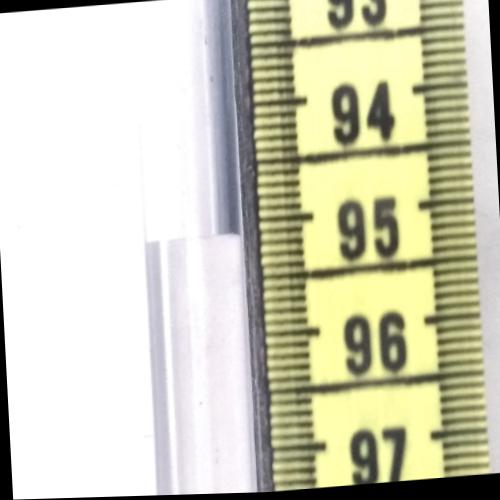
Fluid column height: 95.1 cm